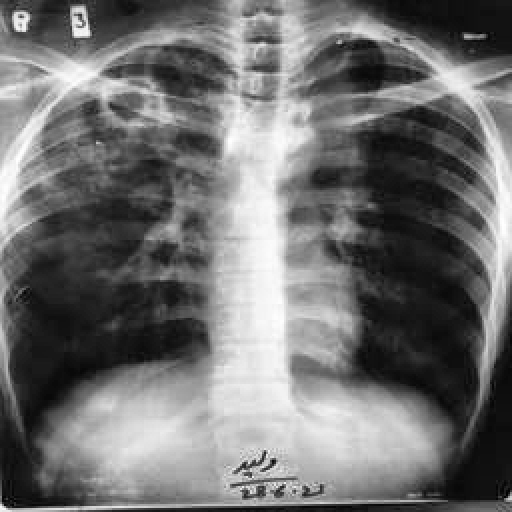
Finding: TUBERCULOSIS